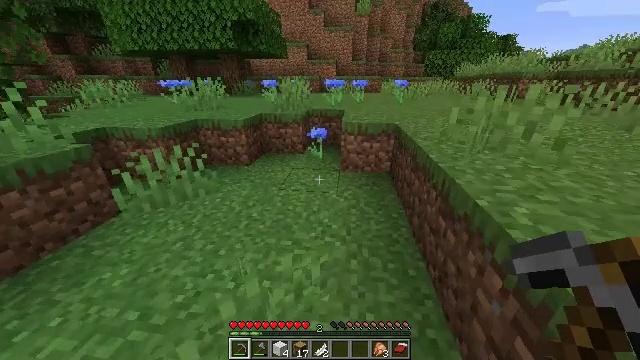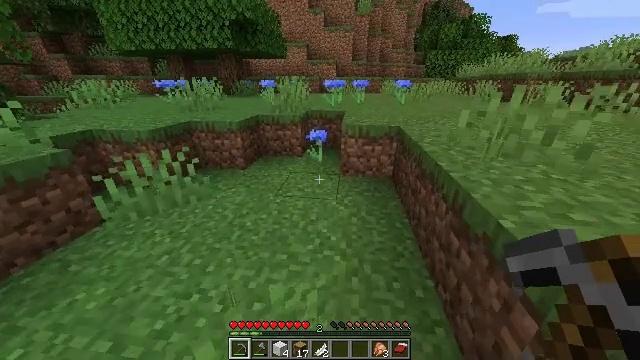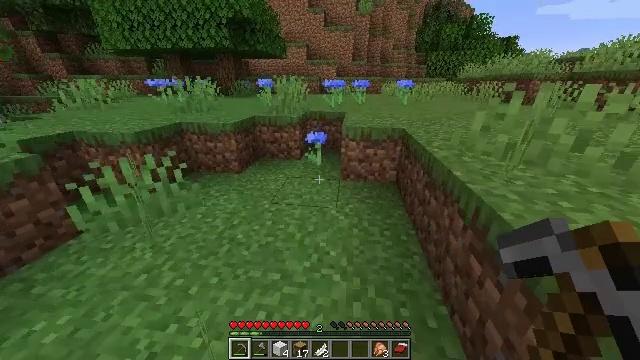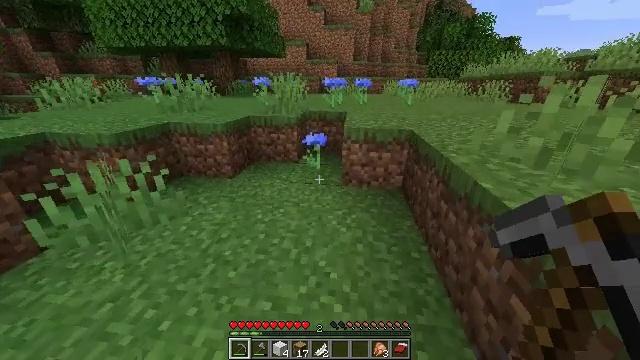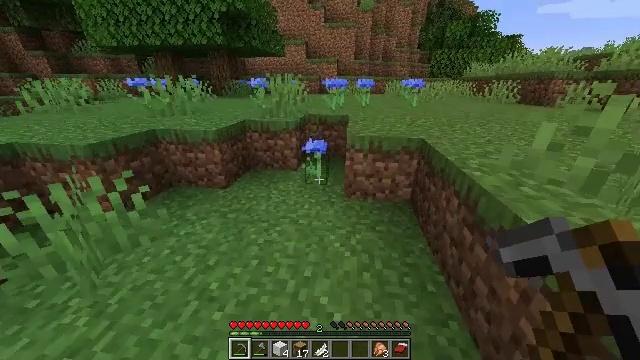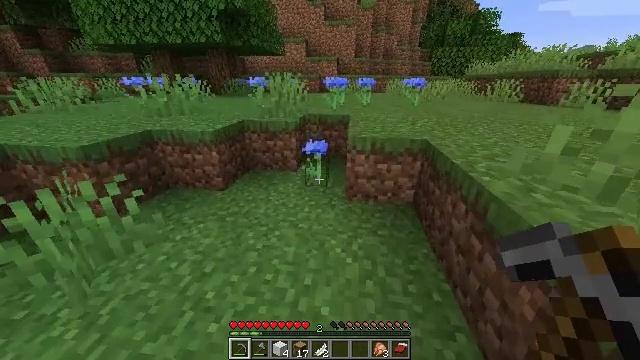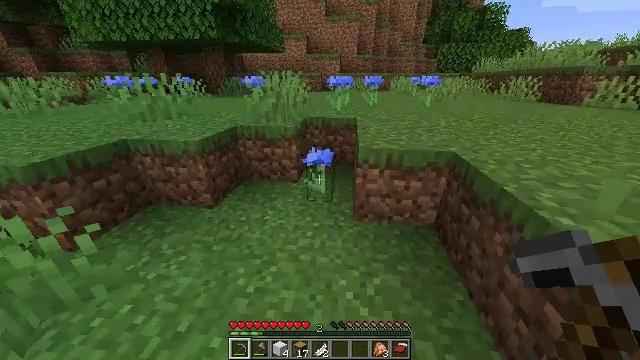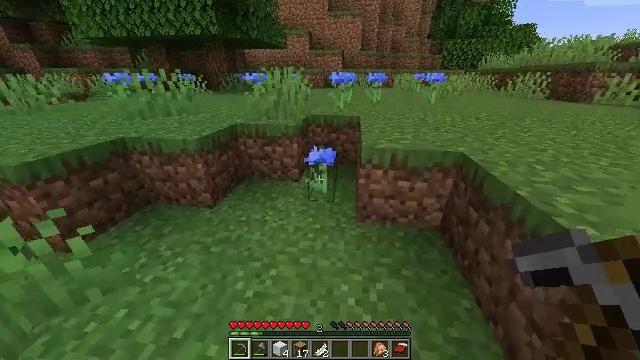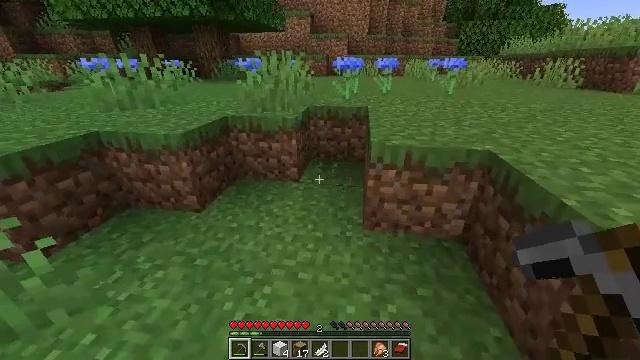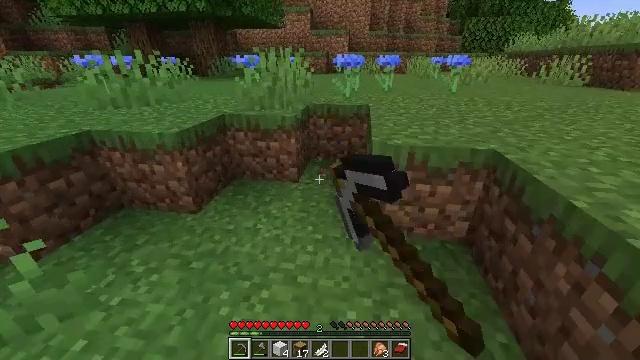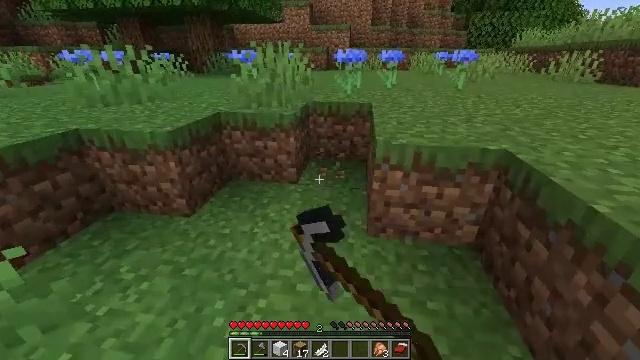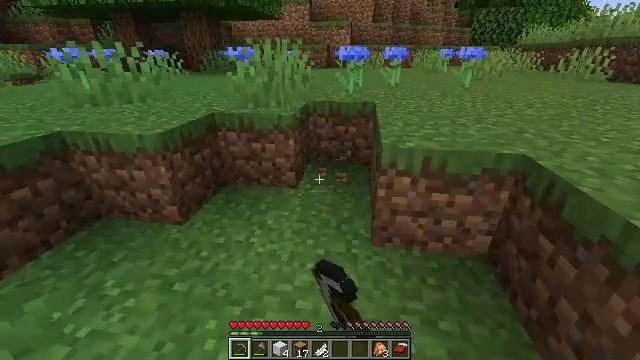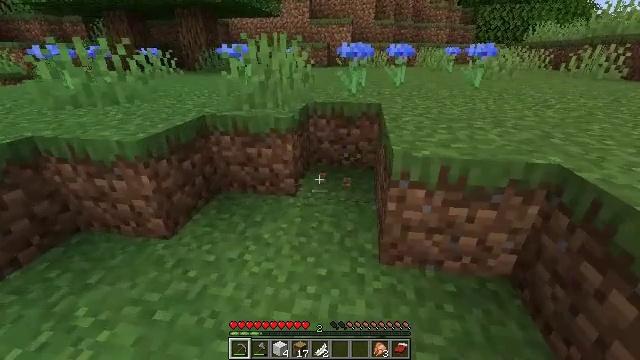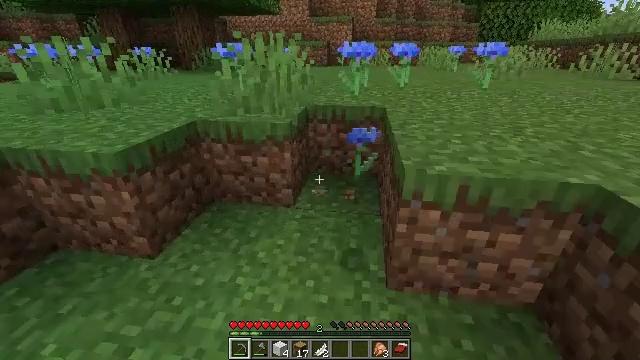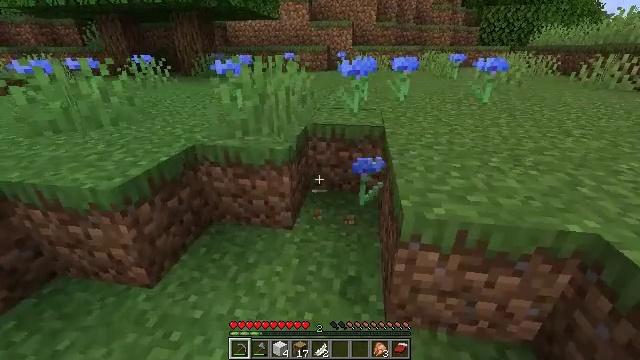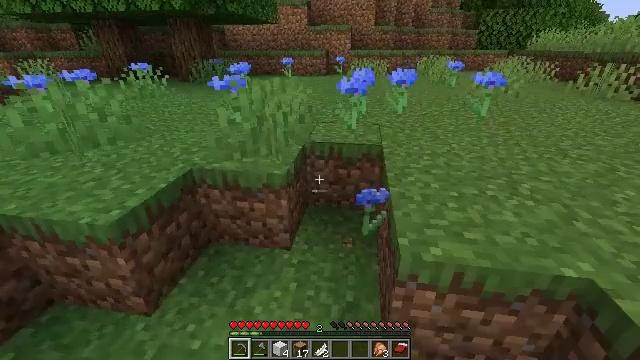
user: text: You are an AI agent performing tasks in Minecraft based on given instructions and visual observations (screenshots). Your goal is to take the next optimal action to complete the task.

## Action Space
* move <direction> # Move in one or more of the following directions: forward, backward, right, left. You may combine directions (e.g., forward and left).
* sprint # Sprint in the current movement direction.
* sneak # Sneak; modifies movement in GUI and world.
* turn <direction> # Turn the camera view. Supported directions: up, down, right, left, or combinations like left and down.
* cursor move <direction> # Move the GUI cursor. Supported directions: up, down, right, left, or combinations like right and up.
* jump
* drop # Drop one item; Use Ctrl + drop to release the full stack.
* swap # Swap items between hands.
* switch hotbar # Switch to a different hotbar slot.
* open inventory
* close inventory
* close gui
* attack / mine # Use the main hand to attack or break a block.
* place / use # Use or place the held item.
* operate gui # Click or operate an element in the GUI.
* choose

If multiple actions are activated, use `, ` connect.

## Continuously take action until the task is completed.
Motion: motion action
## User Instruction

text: Mine a cornflower from the ground.
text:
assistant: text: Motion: move forward
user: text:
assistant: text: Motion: move forward
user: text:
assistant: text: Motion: move forward
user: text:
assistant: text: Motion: move forward
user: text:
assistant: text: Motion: move forward
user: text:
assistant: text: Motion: move forward
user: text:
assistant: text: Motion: no_op
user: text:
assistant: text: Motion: attack / mine
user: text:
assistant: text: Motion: attack / mine
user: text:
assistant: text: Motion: move forward, attack / mine
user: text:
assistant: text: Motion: move forward
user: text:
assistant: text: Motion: move forward
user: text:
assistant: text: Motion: move forward
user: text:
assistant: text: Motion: move forward, jump
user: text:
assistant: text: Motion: move forward, sprint, jump
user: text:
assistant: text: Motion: move forward, sprint, jump
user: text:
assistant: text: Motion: move forward, sprint, jump
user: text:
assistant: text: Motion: move forward, sprint, jump
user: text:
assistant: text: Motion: move forward, sprint, turn right, jump
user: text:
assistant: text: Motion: move forward, sprint, turn right, jump
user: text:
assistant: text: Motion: move forward, sprint, jump
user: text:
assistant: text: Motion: move forward, sprint, turn right, jump
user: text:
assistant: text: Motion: move forward, sprint, turn right, jump
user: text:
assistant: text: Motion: move forward, sprint, turn right, jump
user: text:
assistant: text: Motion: move forward, turn right, jump
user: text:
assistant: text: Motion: move forward, turn right
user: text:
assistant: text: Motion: move forward, turn right
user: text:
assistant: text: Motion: move forward, turn right, jump
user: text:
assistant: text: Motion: move forward, jump
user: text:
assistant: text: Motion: move forward, jump